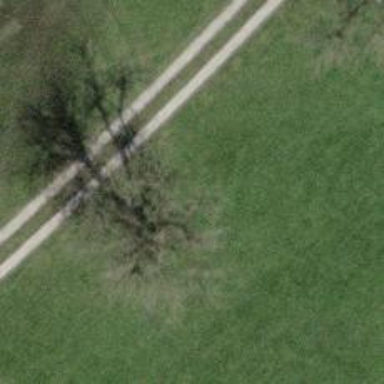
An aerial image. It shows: Single tag "natural: tree."